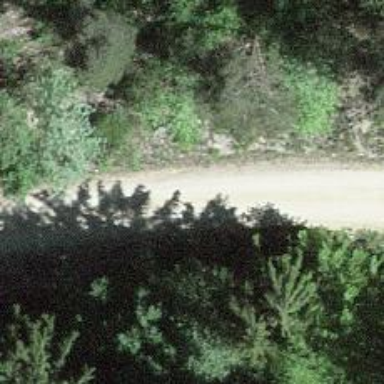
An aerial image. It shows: Unclassified road.